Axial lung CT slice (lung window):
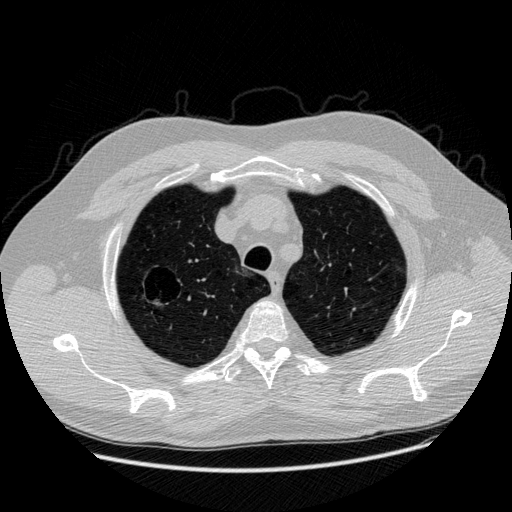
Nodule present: no